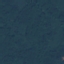
Land use / land cover: Forest